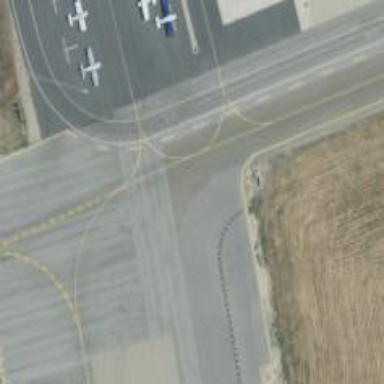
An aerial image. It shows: Asphalt service road at the airport.